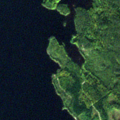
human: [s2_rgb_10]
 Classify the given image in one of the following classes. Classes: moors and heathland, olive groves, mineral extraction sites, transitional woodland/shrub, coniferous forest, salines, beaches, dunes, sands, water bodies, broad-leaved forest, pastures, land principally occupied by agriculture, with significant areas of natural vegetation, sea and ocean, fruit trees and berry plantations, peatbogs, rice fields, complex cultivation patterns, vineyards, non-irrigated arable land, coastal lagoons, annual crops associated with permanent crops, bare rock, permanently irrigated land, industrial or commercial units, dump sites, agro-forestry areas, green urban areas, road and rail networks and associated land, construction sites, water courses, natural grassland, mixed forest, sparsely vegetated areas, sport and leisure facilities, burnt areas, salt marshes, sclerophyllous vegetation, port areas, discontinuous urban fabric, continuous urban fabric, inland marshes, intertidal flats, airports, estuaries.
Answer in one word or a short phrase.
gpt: coniferous forest, mixed forest, transitional woodland/shrub, water bodies